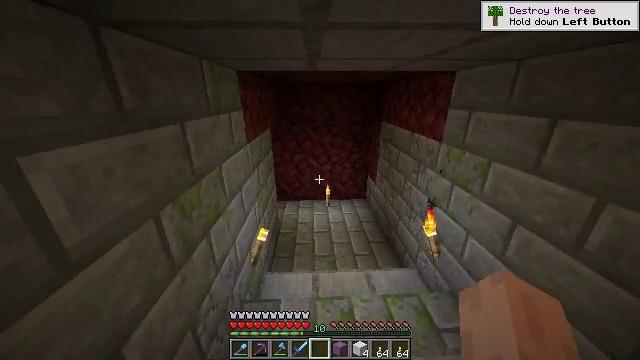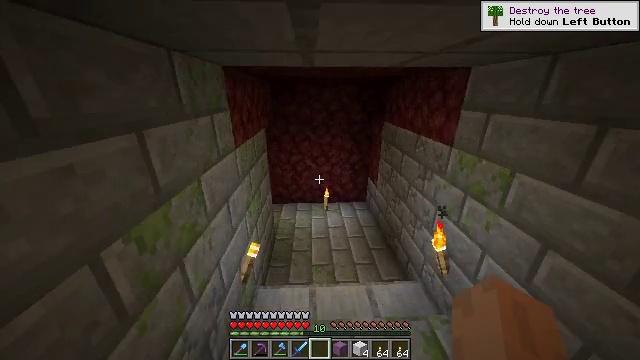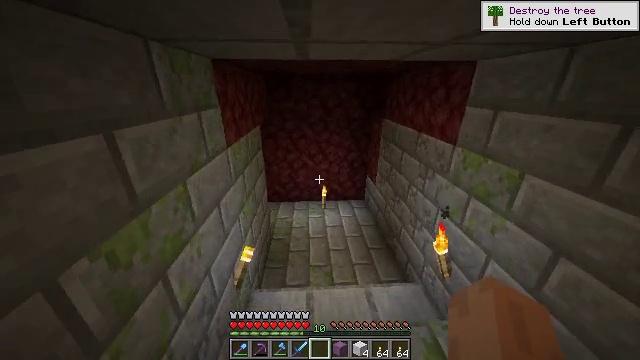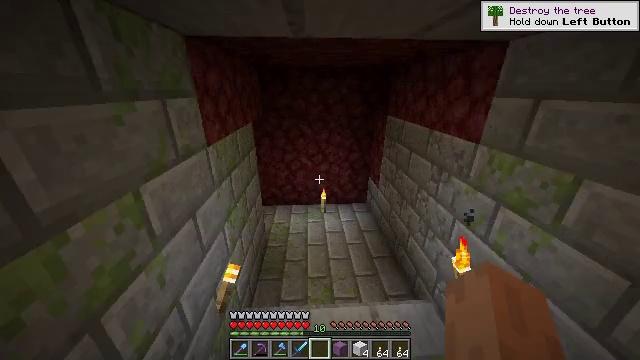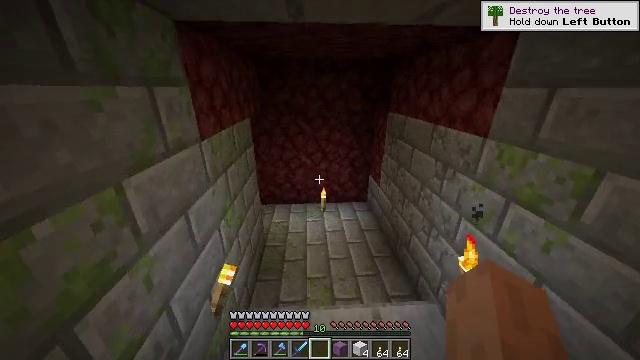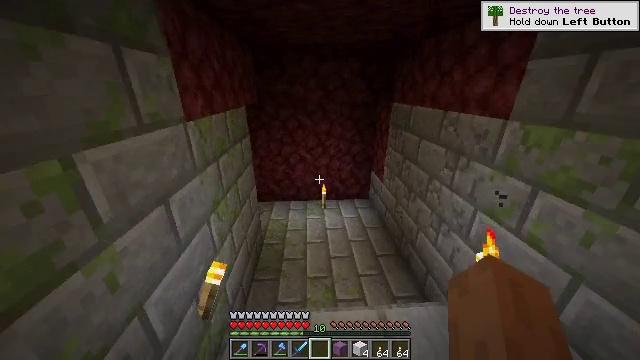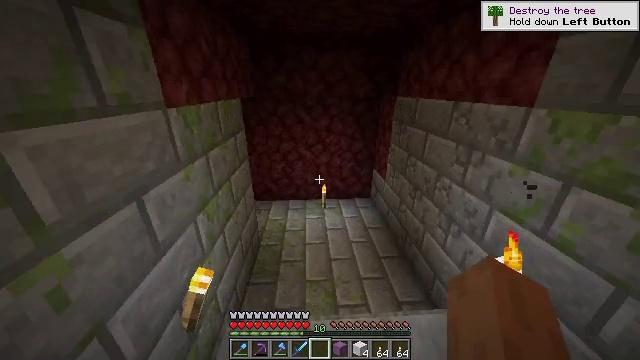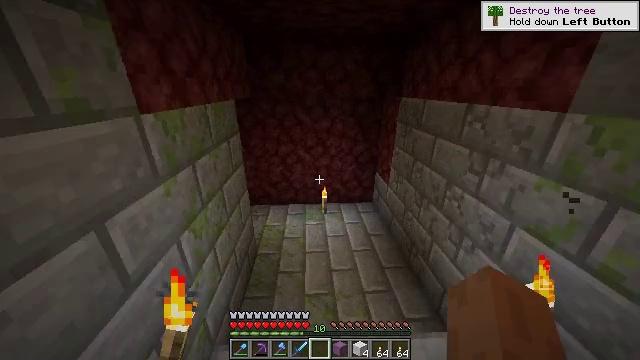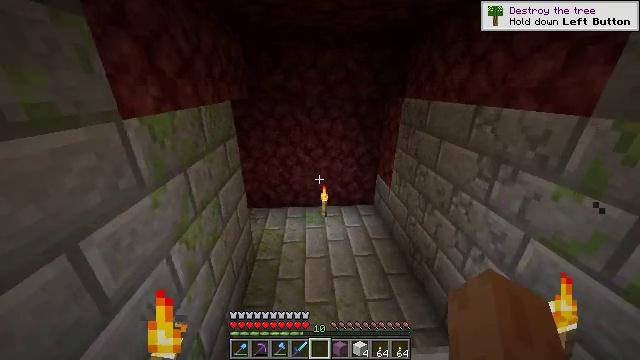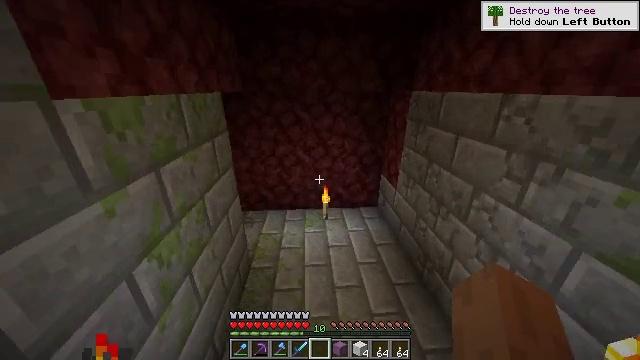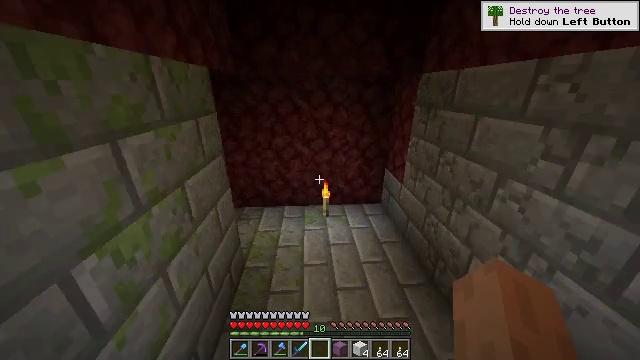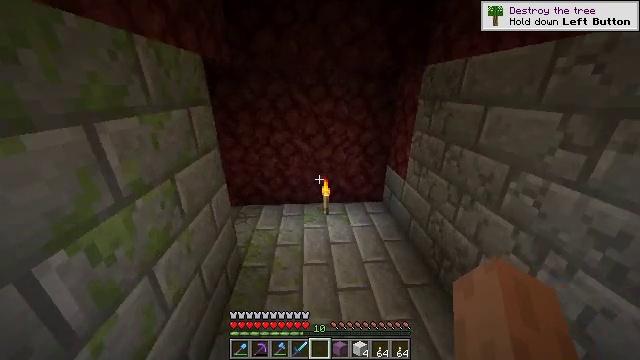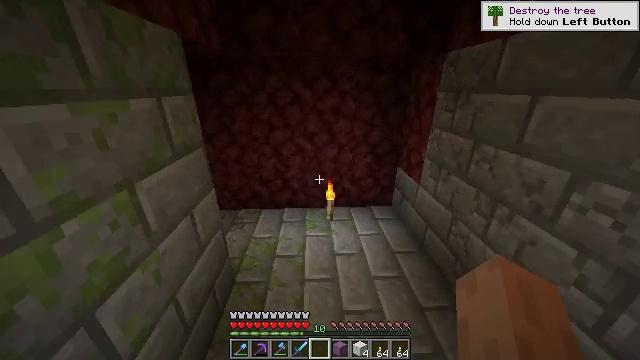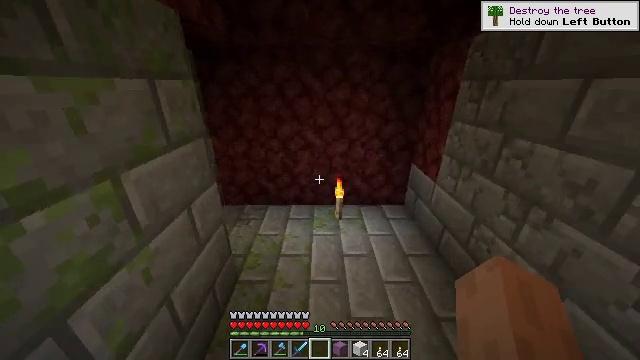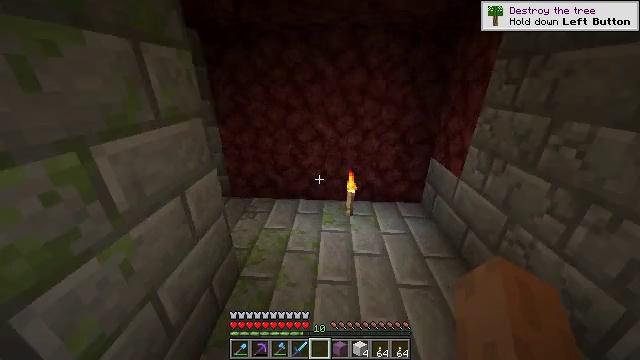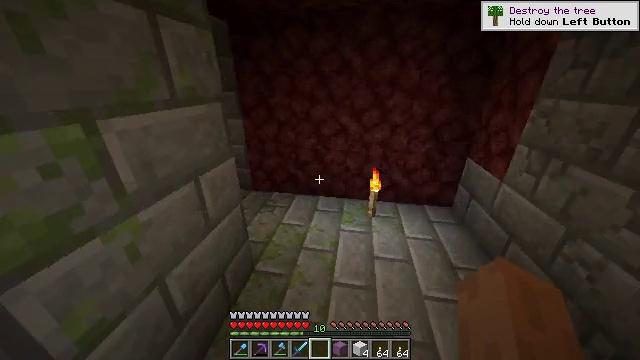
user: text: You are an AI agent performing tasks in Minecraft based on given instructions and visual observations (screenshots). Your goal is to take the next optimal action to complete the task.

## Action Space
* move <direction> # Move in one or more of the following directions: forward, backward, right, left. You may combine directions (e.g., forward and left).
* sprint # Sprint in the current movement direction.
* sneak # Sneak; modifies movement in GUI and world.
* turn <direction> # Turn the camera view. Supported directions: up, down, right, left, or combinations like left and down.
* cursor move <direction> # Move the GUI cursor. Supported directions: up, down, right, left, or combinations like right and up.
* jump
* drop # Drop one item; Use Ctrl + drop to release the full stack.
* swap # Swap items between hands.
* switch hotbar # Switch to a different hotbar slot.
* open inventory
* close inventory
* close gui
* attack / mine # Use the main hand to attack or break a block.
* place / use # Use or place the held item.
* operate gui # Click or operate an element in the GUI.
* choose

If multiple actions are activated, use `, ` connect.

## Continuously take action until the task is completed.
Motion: motion action
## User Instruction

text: Attack the oak door to gather it.
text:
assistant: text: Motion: move forward, sprint
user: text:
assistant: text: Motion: move forward, sprint, turn down
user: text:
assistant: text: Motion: move forward
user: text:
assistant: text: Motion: move forward
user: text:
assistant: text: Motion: move forward
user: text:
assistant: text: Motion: move forward
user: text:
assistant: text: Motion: move forward
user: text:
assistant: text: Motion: move forward, sprint
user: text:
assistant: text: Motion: move forward, sprint
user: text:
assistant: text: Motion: move forward, sprint
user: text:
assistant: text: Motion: move forward, sprint
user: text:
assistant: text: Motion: move forward, sprint
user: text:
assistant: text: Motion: move forward, sprint, turn left
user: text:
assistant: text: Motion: move forward, turn left
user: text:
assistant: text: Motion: move forward, turn left
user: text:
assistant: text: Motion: move forward, turn left
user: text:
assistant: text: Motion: move forward, turn left
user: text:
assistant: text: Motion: move forward, turn left
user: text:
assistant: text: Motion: move forward, sprint, turn left
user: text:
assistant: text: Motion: move forward, sprint, turn left
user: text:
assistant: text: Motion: move forward, sprint, turn left
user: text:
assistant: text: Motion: move forward, sprint, turn left
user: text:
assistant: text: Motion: move forward, sprint, turn left
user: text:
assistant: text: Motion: move forward, turn left and up
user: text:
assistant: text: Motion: move forward, turn left and up
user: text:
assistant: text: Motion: move forward, turn left and up
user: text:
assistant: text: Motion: move forward, turn left and up
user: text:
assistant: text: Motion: move forward, turn left
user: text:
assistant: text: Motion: move forward, turn left
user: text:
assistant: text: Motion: move forward, sprint, turn left